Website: crate-barrel
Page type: billing-address
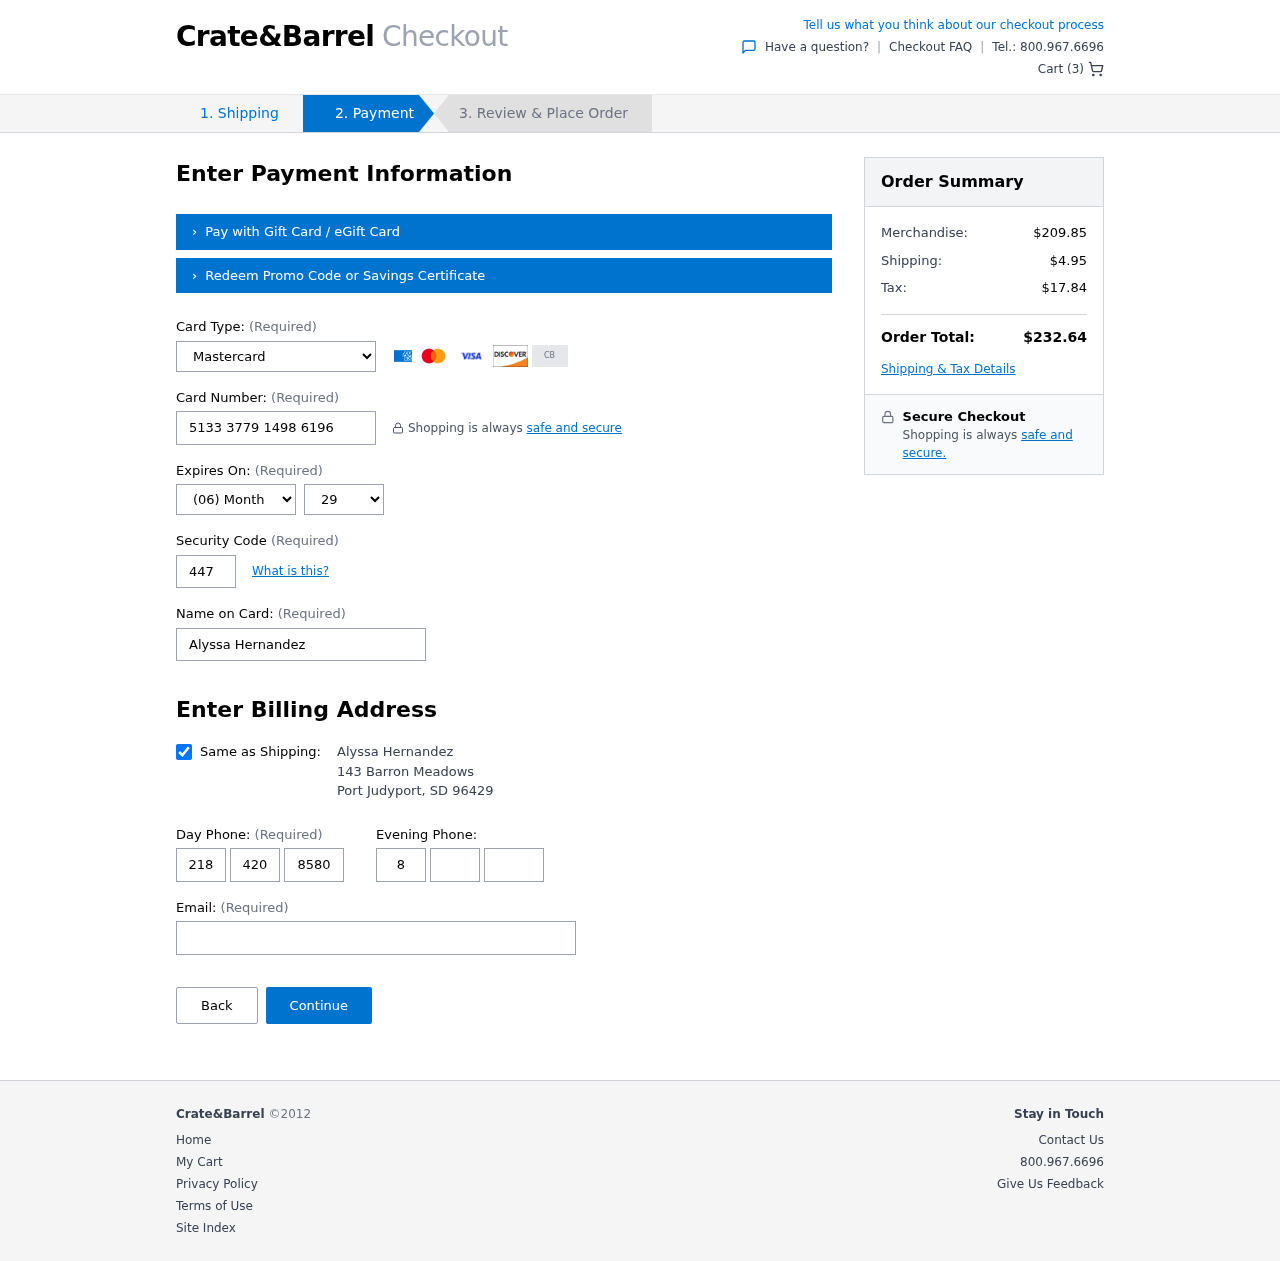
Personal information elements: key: PII_CARD_CVV
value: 447
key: PII_CARD_EXPIRY_MONTH
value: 06
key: PII_CARD_EXPIRY_YEAR
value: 29
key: PII_CARD_NUMBER
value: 5133 3779 1498 6196
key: PII_CARD_TYPE
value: Mastercard
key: PII_CITY
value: Port Judyport
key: PII_EMAIL
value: ahernandez@hotmail.com
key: PII_FULLNAME
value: Alyssa Hernandez
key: PII_PHONE_ALT_AREA
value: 815
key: PII_PHONE_ALT_PREFIX
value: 790
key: PII_PHONE_ALT_SUFFIX
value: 1369
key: PII_PHONE_AREA
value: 218
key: PII_PHONE_PREFIX
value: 420
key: PII_PHONE_SUFFIX
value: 8580
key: PII_POSTCODE
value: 96429
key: PII_STATE_ABBR
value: SD
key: PII_STREET
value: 143 Barron Meadows
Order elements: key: ORDER_NUM_ITEMS
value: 3
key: ORDER_SUBTOTAL
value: $209.85
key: ORDER_SHIPPING_COST
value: $4.95
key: ORDER_TAX
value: $17.84
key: ORDER_TOTAL
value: $232.64